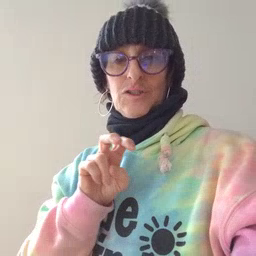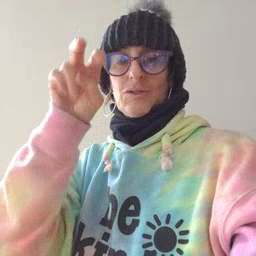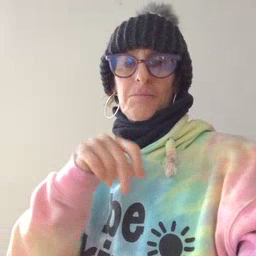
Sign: jump